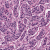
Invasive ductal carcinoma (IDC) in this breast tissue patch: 1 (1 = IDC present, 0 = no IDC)